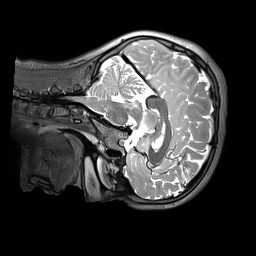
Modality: T2w
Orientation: sagittal
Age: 12
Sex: male
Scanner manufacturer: siemens
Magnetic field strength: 3 T
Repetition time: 3.2 s
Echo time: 0.408 s